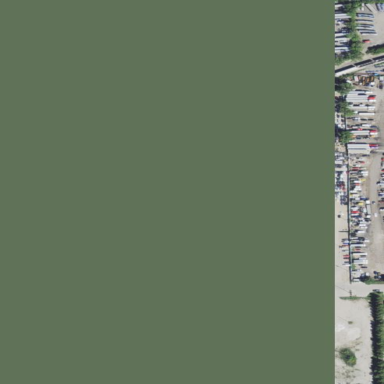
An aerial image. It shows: Scrap yard located in industrial area.